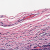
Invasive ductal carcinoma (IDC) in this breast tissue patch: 0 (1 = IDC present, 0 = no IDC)